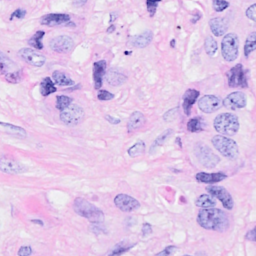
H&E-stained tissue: Breast